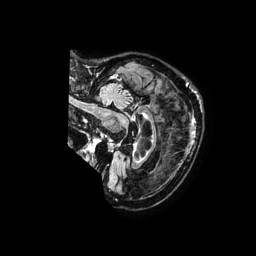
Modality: FLAIR
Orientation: sagittal
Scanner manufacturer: philips
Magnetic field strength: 1.5 T
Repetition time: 8 s
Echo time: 0.301 s